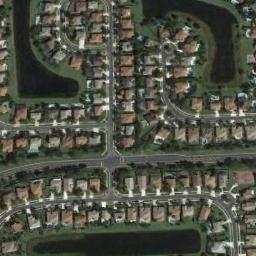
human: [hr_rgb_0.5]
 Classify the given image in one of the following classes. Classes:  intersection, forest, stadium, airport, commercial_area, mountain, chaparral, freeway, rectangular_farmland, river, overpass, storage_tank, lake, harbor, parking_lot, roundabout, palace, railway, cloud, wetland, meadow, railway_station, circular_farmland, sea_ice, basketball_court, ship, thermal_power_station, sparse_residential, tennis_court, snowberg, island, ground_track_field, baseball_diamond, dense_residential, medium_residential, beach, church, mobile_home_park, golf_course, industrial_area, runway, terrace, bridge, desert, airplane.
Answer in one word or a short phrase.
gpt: dense_residential